Field crop: maize
Growth stage: 2
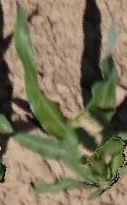
Species: maize